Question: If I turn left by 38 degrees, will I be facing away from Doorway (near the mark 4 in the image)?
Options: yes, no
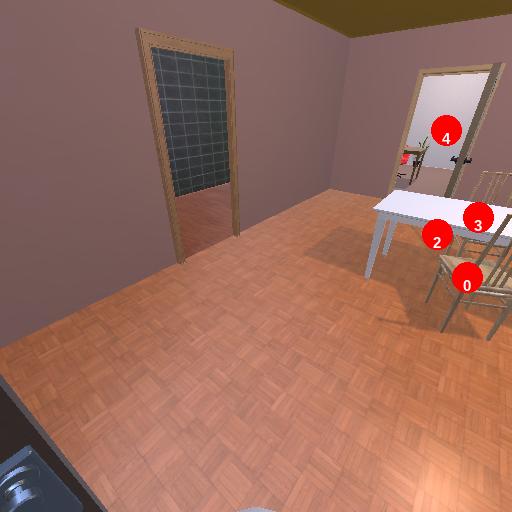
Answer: yes